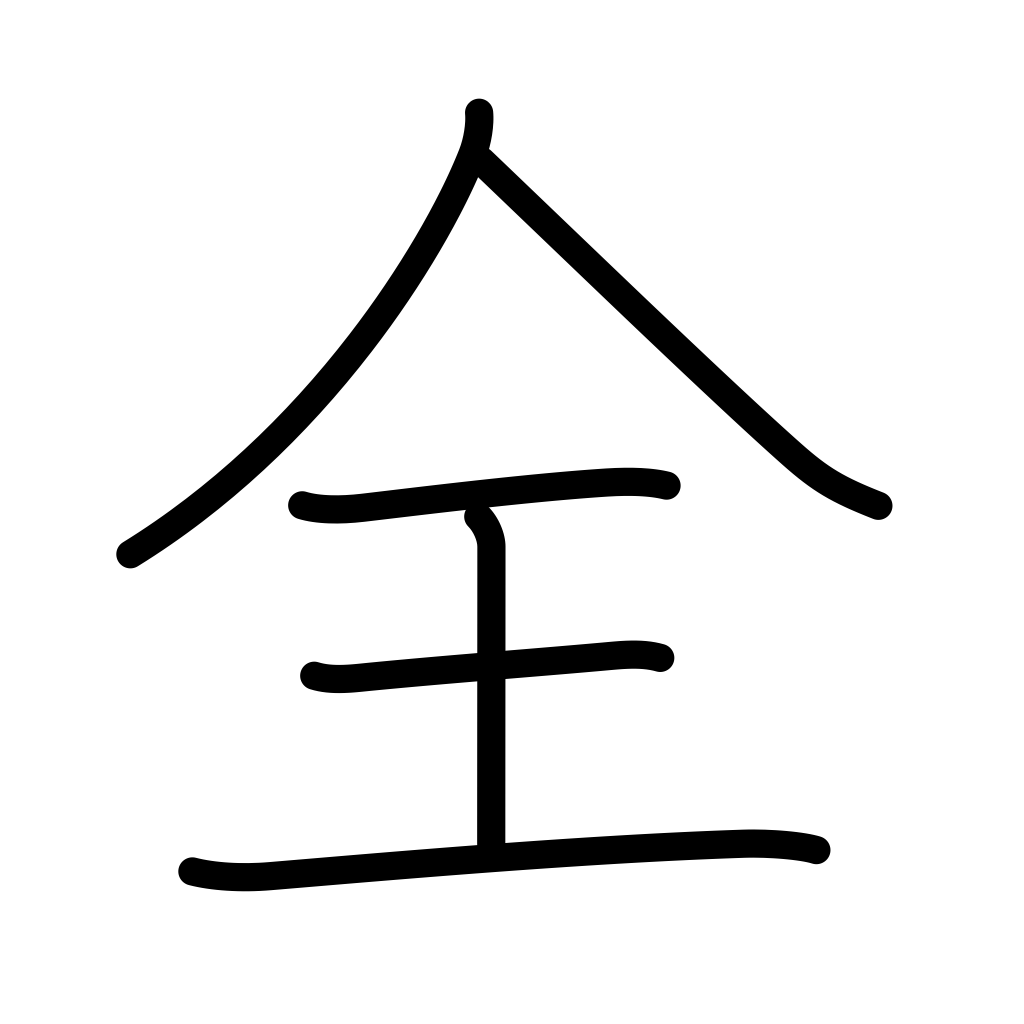
Meaning: whole, entire, all, complete, fulfill